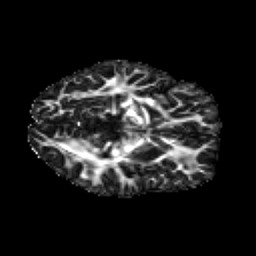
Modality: FA
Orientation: axial
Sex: male
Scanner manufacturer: siemens
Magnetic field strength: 3 T
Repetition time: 5 s
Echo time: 0.071 s